Question: Hi I try solve how stretch user control width / height which is active in tab control to tab control width / height.
I use caliburn micro.
I create some user control. Here is it:
'''
<UserControl x:Class="Spirit.Views.TabChatView"
xmlns="http://schemas.microsoft.com/winfx/2006/xaml/presentation"
xmlns:x="http://schemas.microsoft.com/winfx/2006/xaml"
xmlns:mc="http://schemas.openxmlformats.org/markup-compatibility/2006"
xmlns:d="http://schemas.microsoft.com/expression/blend/2008"
xmlns:Micro="clr-namespace:Caliburn.Micro;assembly=Caliburn.Micro"
xmlns:Controls="clr-namespace:Spirit.Controls" mc:Ignorable="d"
Name="ChatWindow"
Background="{StaticResource LightGrayBackground}"
Height="545" Width="680">[...]</UserControl>
'''
This user control is active in shell, shell declaration is here.
'''
<Window x:Class="Spirit.Views.ChatShellView"
xmlns="http://schemas.microsoft.com/winfx/2006/xaml/presentation"
xmlns:x="http://schemas.microsoft.com/winfx/2006/xaml"
xmlns:cal="clr-namespace:Caliburn.Micro;assembly=Caliburn.Micro"
Title="ChatShellView" Height="300" Width="300">
<DockPanel>
<Button x:Name="OpenTab"
Content="Open Tab"
DockPanel.Dock="Top" />
<TabControl x:Name="Items">
<TabControl.ItemTemplate>
<DataTemplate>
<StackPanel Orientation="Horizontal">
<TextBlock Text="{Binding DisplayName}" />
<Button Content="X"
cal:Message.Attach="CloseItem($dataContext)" />
</StackPanel>
</DataTemplate>
</TabControl.ItemTemplate>
</TabControl>
</DockPanel>
</Window>
'''
Result if some user constrol is active in this shell you can see on this image:

I would like stretch user control on maximum tab control witdh / height.
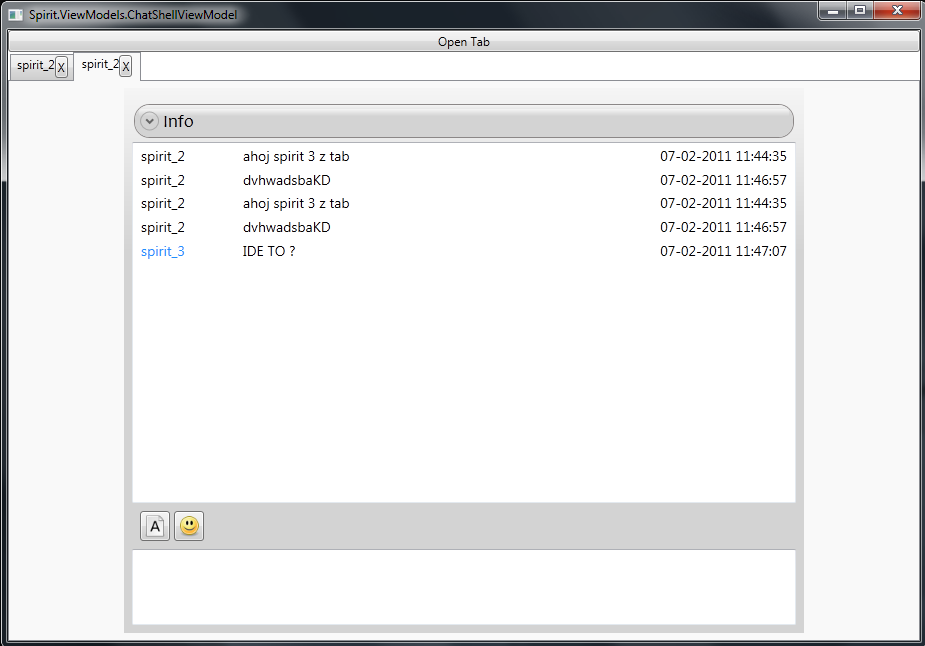
Answer: Remove Height="545" Width="680" in UserControl definition